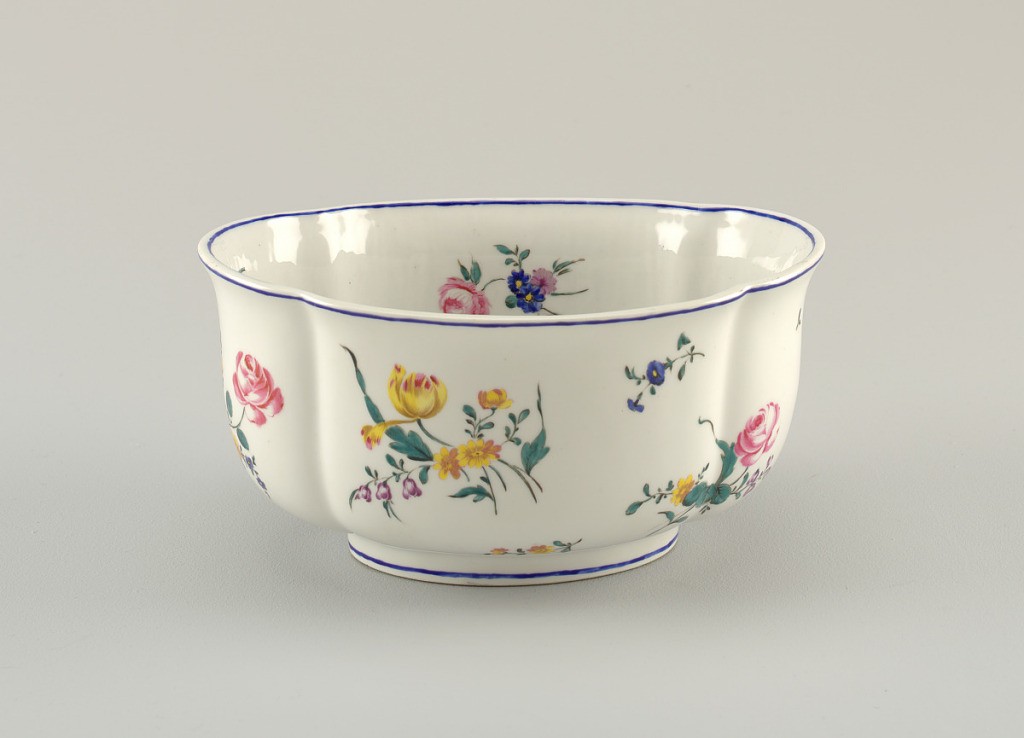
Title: Jardinière
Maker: Mennecy Porcelain Manufactory, French, active 1735 – 1773
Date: ca. 1750
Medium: soft paste porcelain, vitreous enamel
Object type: jardinière
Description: Four-lobed oval, with curved, flaring sides, on straight foot. Polychrome overglaze clusters and sprays of flowers scattered over inside and outside. Blue band on inner and outer edge and foot.